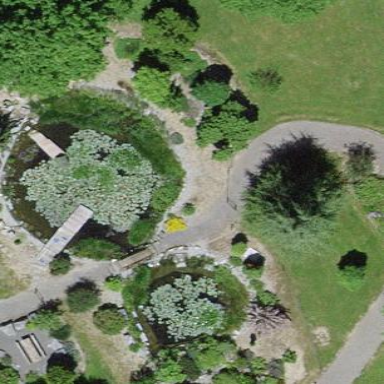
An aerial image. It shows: Serene pond surrounded by nature.